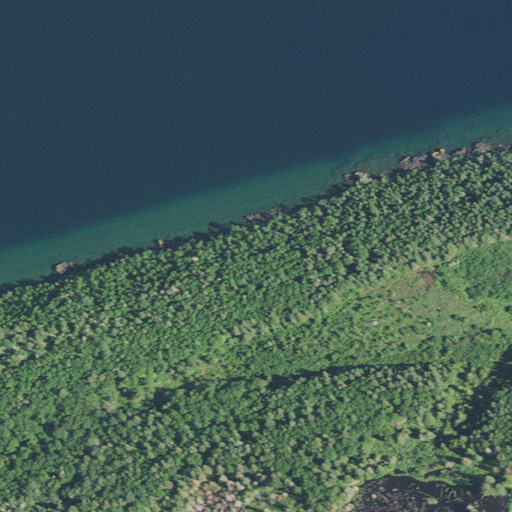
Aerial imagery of beach in Michigan named Thomsonite Beach containing open water, woody wetlands, mixed forest, herbaceous wetlands, and barren land